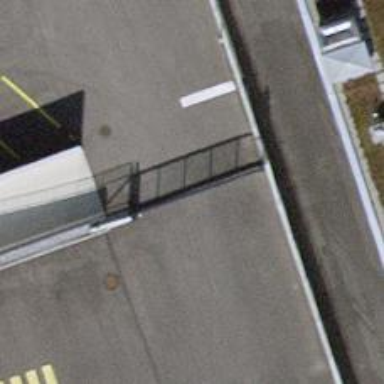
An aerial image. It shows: Gate.